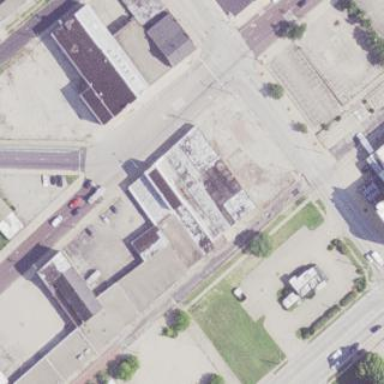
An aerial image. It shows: Commercial building.